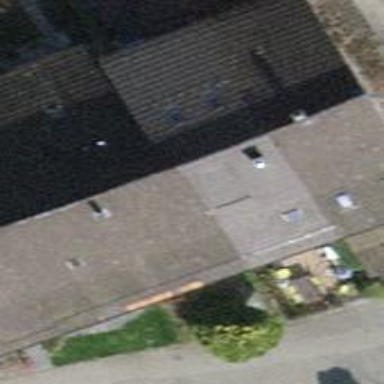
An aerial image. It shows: Building with tile roof.